Question: Detect the diagonal length of the red line, where the side length of each grid square is 0.5. The result should be rounded to one decimal place.
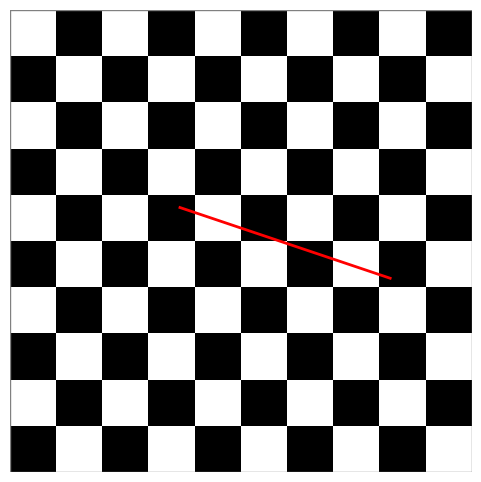
Answer: 2.4